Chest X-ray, AP view. Patient: 67 years old, sex F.
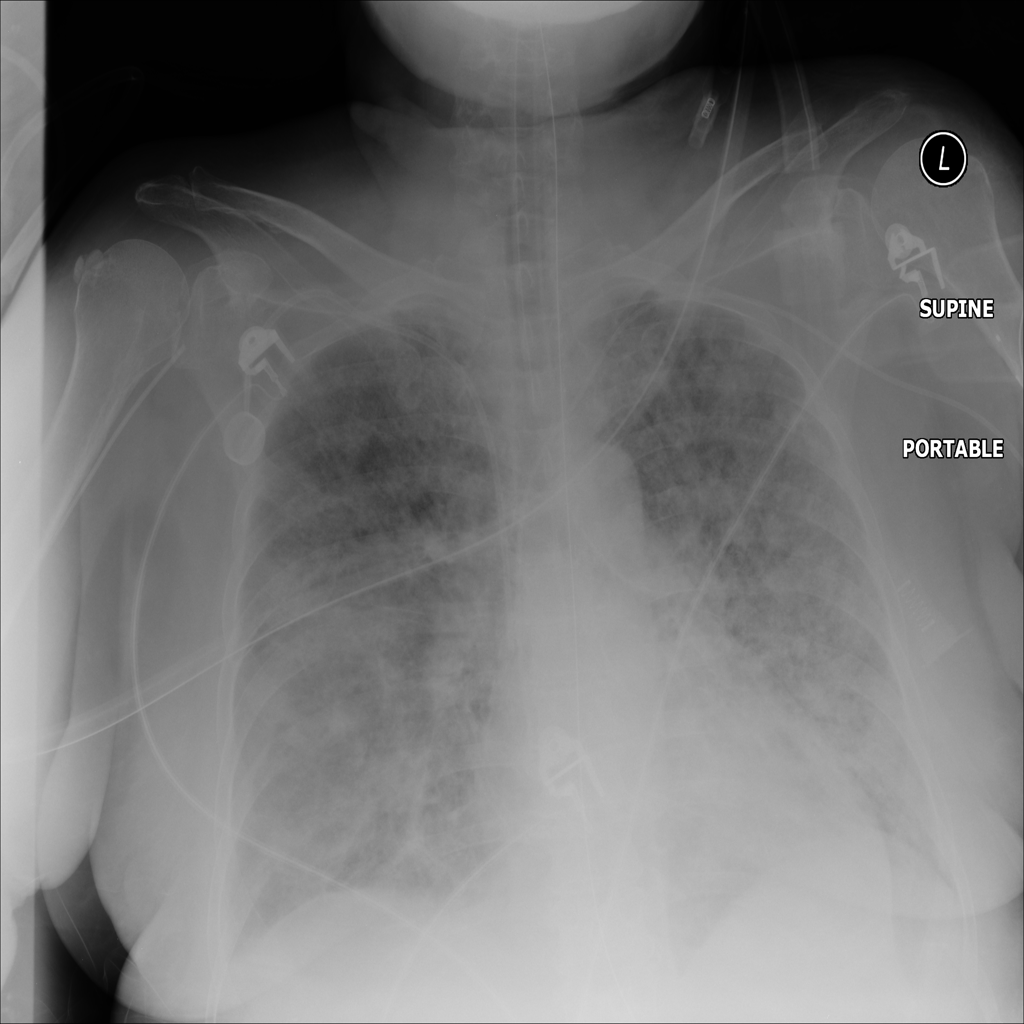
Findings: Consolidation